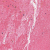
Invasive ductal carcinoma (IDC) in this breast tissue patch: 0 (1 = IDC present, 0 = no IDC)